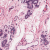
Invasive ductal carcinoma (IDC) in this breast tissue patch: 0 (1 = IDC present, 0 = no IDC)